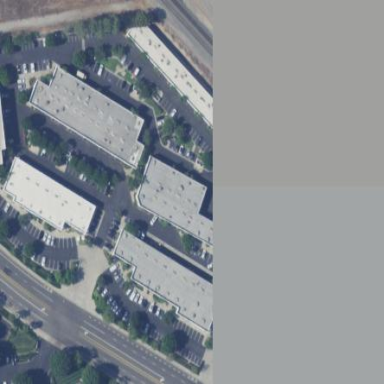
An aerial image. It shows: Commercial building.